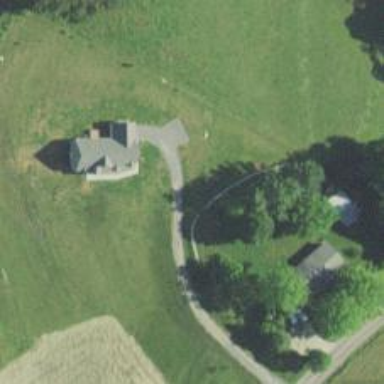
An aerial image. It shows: Driveway.